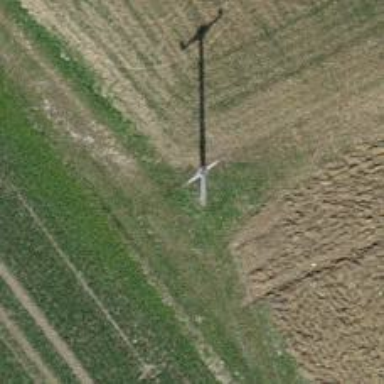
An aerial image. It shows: Minor power line.